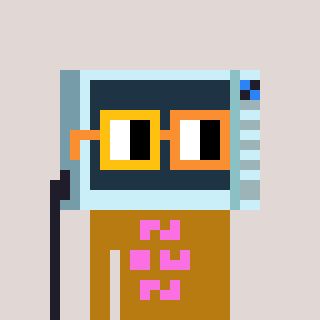
a pixel art character with square yellow and orange glasses, a microwave-shaped head and a gold-colored body on a warm background